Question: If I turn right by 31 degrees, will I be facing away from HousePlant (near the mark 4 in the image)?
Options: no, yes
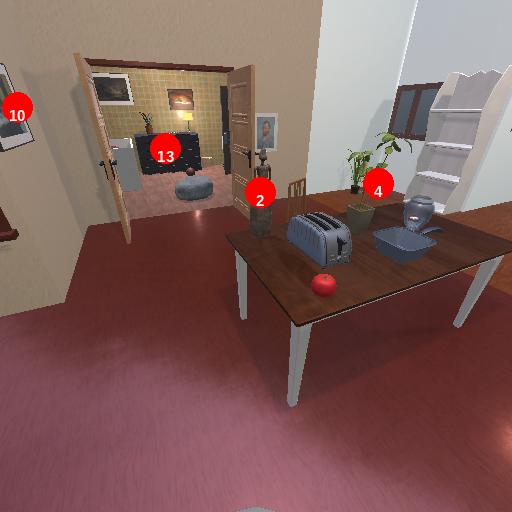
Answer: no